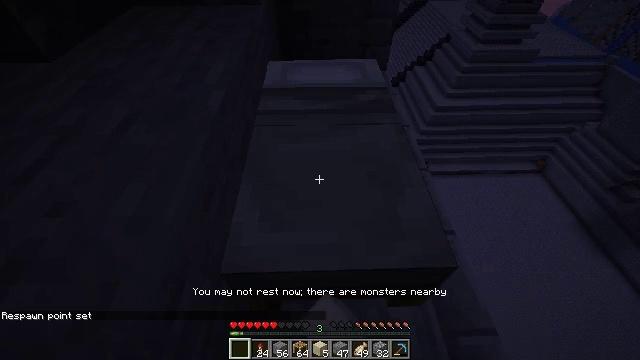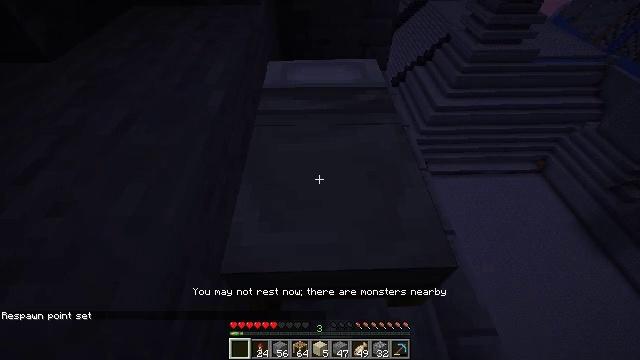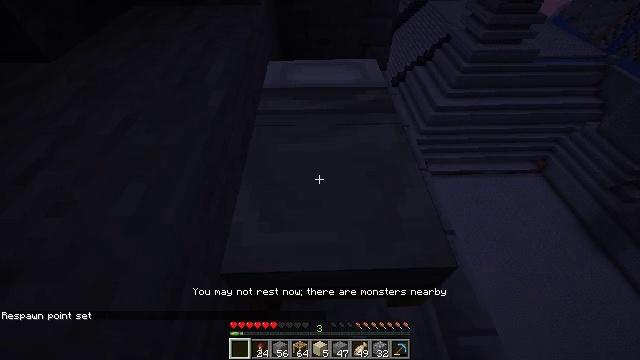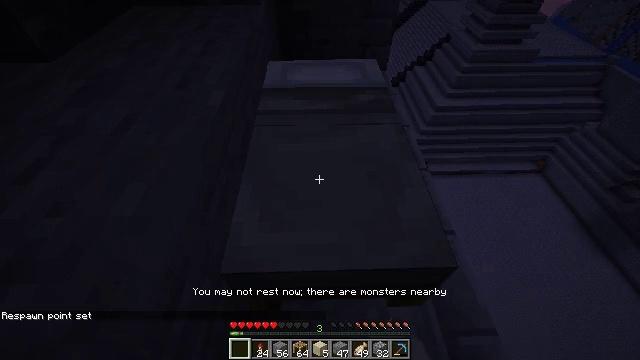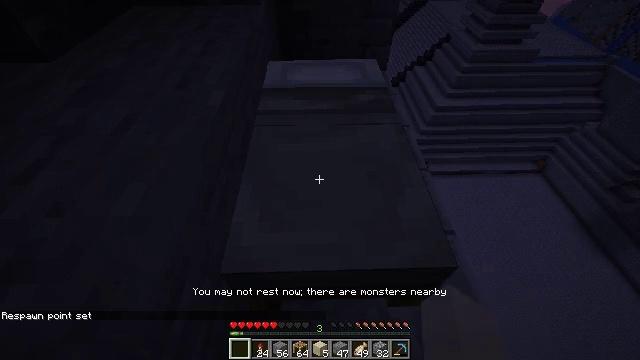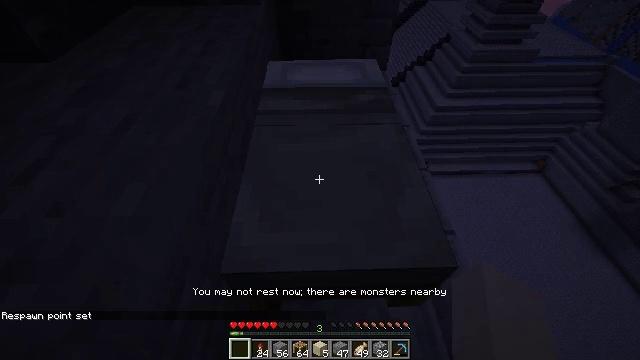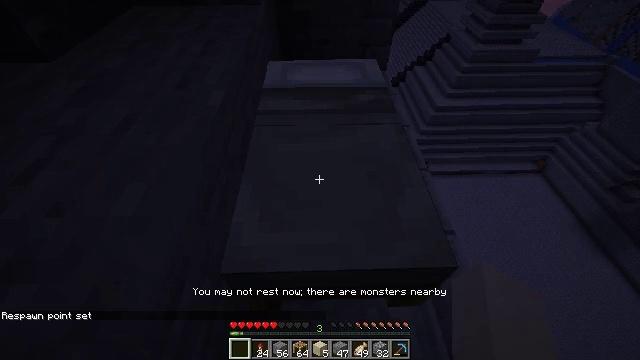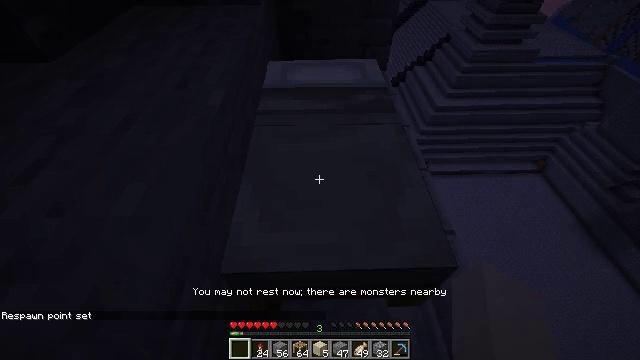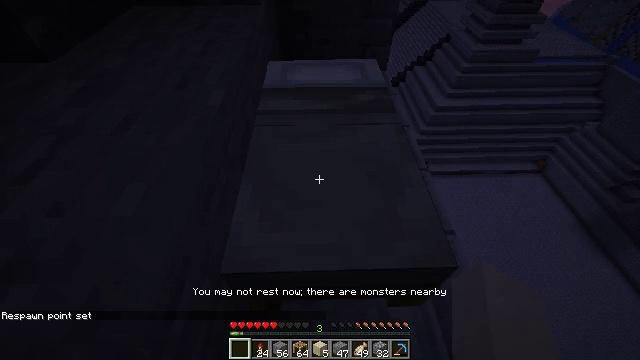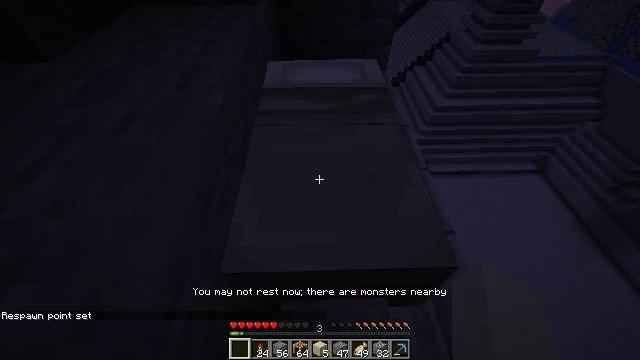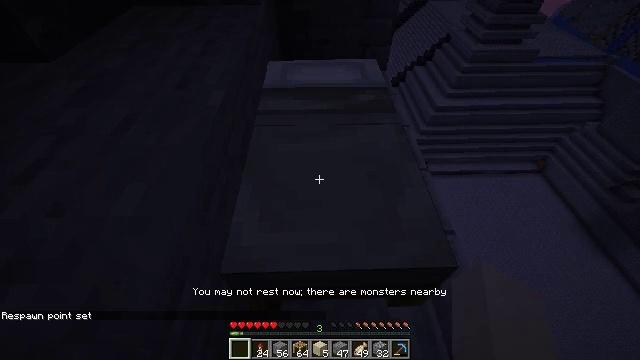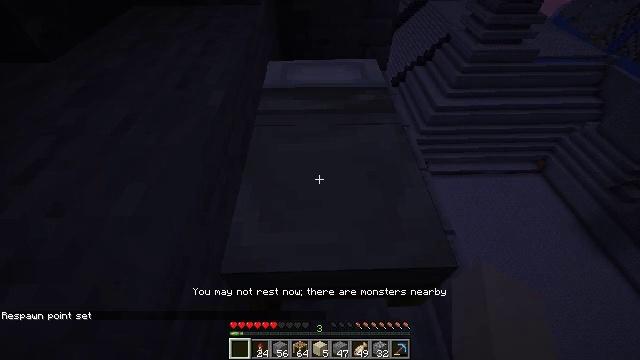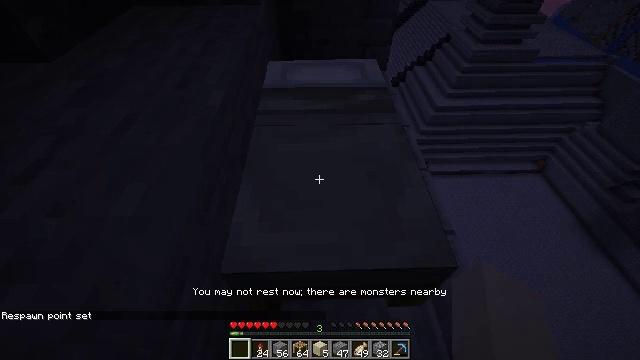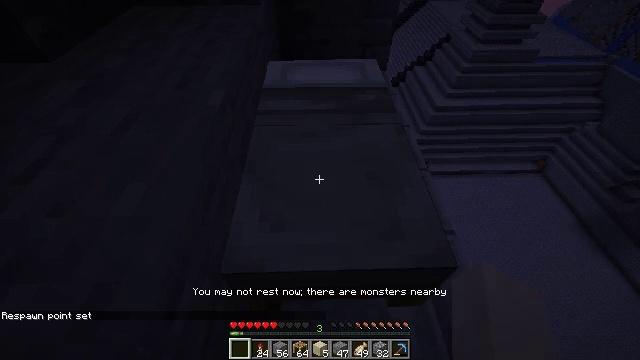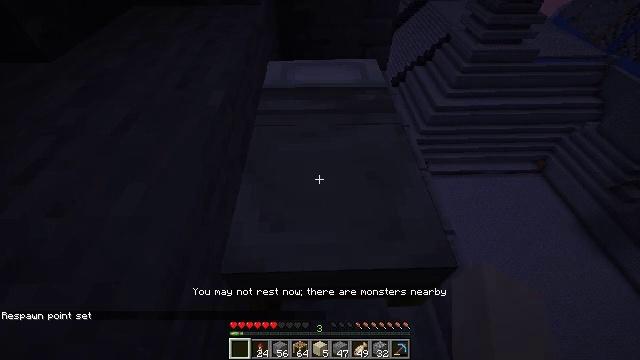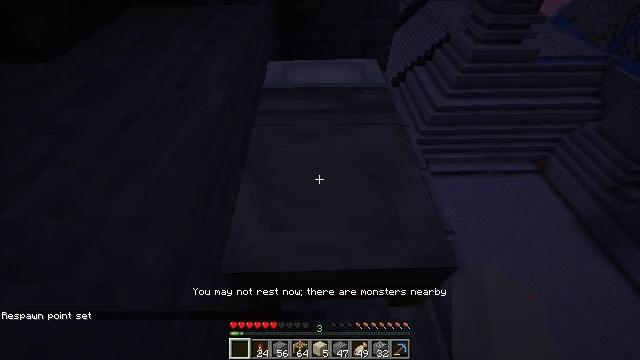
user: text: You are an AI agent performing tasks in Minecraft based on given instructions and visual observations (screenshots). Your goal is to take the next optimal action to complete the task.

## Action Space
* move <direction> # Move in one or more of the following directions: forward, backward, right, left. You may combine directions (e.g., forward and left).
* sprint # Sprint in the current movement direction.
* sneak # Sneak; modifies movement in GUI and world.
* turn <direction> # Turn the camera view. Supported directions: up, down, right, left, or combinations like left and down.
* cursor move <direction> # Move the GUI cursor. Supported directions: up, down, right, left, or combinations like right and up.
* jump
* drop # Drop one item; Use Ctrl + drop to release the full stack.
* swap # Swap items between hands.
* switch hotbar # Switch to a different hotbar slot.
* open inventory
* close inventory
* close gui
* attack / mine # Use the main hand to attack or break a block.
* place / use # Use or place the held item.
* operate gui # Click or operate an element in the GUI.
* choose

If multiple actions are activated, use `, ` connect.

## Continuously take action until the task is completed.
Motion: motion action
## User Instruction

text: Break a light gray bed.
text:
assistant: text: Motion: no_op
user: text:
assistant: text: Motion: no_op
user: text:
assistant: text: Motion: no_op
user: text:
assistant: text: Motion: no_op
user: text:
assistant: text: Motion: no_op
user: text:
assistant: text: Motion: no_op
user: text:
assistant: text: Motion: no_op
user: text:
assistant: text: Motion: no_op
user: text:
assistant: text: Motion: no_op
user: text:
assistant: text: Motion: no_op
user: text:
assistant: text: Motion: no_op
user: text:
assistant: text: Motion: no_op
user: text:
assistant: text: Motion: no_op
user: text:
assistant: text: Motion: no_op
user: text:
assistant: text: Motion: no_op
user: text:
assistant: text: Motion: attack / mine
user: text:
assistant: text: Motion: attack / mine
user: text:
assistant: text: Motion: attack / mine
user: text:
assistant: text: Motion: attack / mine
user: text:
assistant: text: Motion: attack / mine
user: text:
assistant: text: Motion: attack / mine
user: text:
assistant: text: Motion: attack / mine
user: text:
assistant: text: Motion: attack / mine
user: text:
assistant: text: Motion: attack / mine
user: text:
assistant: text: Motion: attack / mine
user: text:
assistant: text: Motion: move forward, attack / mine
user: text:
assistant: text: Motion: move forward, attack / mine
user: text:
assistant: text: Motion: move forward, attack / mine
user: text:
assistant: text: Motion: move forward, attack / mine
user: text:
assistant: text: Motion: move forward, attack / mine